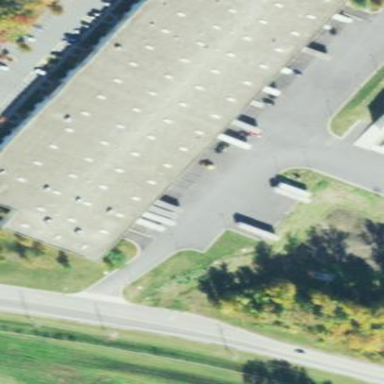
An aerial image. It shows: Commercial building.